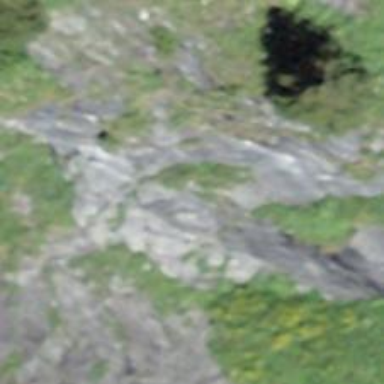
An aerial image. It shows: Cliff in nature.